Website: crate-barrel
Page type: stored-credit-cards
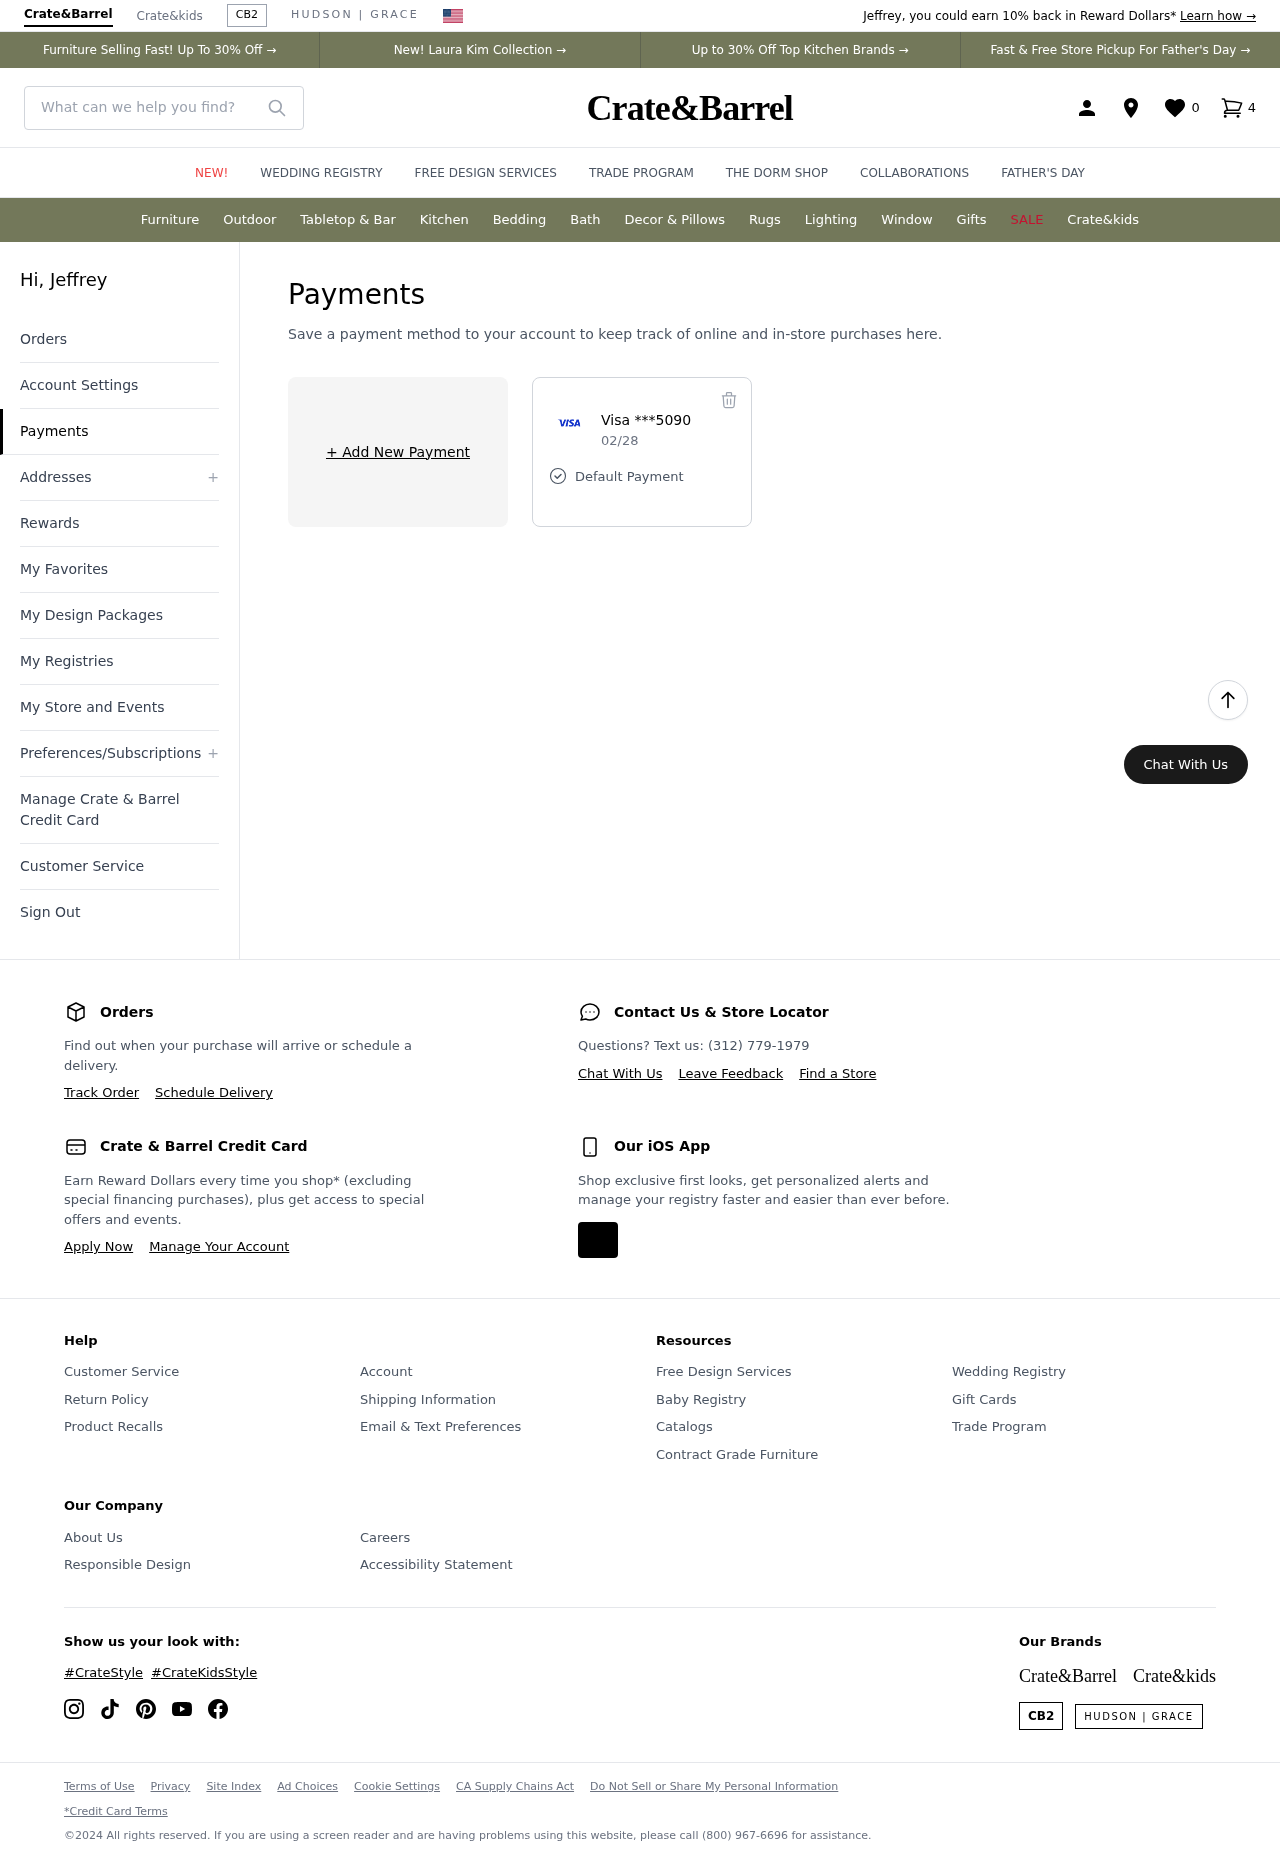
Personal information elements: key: PII_CARD_EXPIRY
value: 02/28
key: PII_CARD_LAST4
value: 5090
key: PII_CARD_TYPE
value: Visa
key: PII_FIRSTNAME
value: Jeffrey
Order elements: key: ORDER_NUM_ITEMS
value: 4
Search elements: key: HEADER_SEARCH
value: What can we help you find?
Other elements: key: FAVORITES_COUNT
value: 0